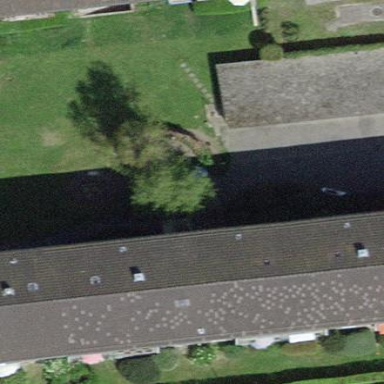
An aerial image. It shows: Apartment building with hipped roof.